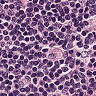
Metastatic tissue present: no